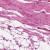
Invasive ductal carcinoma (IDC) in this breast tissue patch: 0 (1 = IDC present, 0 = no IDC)